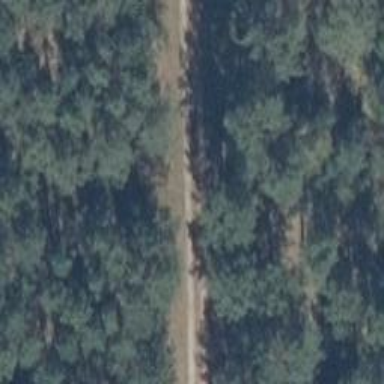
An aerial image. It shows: Dirt track road with grade 4 tracktype.